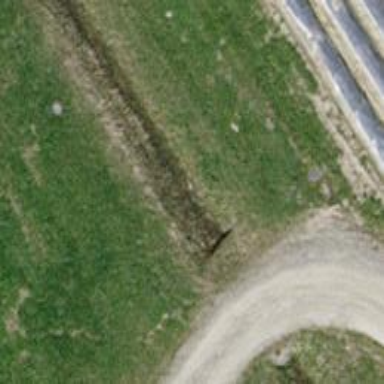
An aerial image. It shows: Culvert tunnel underneath ditch.